Question: Just a main widget with a tabs widget in it.
The problem is - when I run it, only part of tabs are shown (as shown on attached picture). So, you need to resize, or scroll tabs to get for the last.

How can I set it so that window shows all tabs from the start?
'''
import sys
from PyQt4.QtGui import *
class MainWindow(QWidget):
def __init__(self, parent=None):
QWidget.__init__(self, parent)
# making tabs
tabs = QTabWidget()
tabs.addTab(QWidget(), '111111')
tabs.addTab(QWidget(), '222222')
tabs.addTab(QWidget(), '333333')
tabs.addTab(QWidget(), '444444')
# inserting in vbox
vbox = QVBoxLayout(self)
vbox.addWidget(tabs)
app = QApplication(sys.argv)
myapp = MainWindow()
myapp.show()
sys.exit(app.exec_())
'''
How can I get it resized for all tabs?
And where the problem is - is it parent widget, or tabs, or vbox?
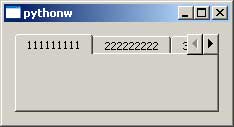
Answer: You can use 'QTabWidget.setUsesScrollButtons(bool)'
'''
import sys
from PyQt4.QtGui import *
class MainWindow(QWidget):
def __init__(self, parent=None):
QWidget.__init__(self, parent)
# making tabs
tabs = QTabWidget()
tabs.setUsesScrollButtons(False) #here is
tabs.addTab(QWidget(), '111111')
tabs.addTab(QWidget(), '222222')
tabs.addTab(QWidget(), '333333')
tabs.addTab(QWidget(), '444444')
# inserting in vbox
vbox = QVBoxLayout(self)
vbox.addWidget(tabs)
app = QApplication(sys.argv)
myapp = MainWindow()
myapp.show()
sys.exit(app.exec_())
'''
<URL>